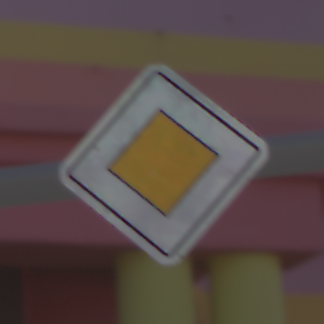
Verkehrszeichen: Vorfahrtsstrasse
Umgebung: Outdoor, Special
Tageszeit: MorningAfternoon
Wetter: PartlyCloudy
Licht: Natural
Jahreszeit: NotSpecified
Kontrast: HighContrast